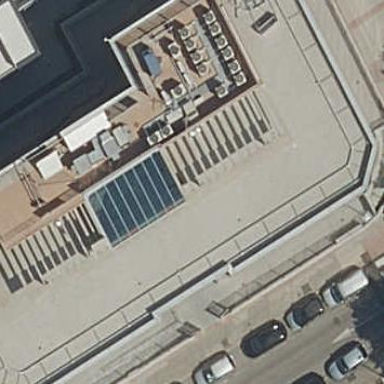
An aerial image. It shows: Office building.